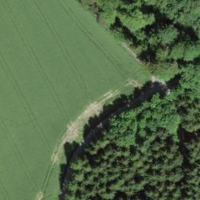
EUNIS habitat code: 52
Species observed at this site:
Tussilago farfara